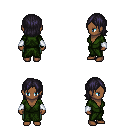
a pixel art fantasy rpg character, female body template, human, dark skin, green robe, teal pants, raven long bangs hairstyle, white cloth bracers, four views (front, back, left, right), 2x2 character sprite sheet, small pixel art, hard edges, no anti-aliasing